Field crop: tomato
Growth stage: 2
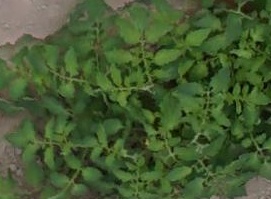
Species: tomato